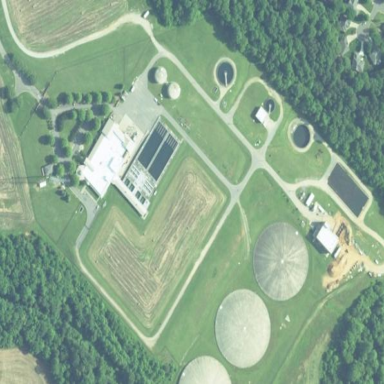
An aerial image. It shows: Man-made water works facility.